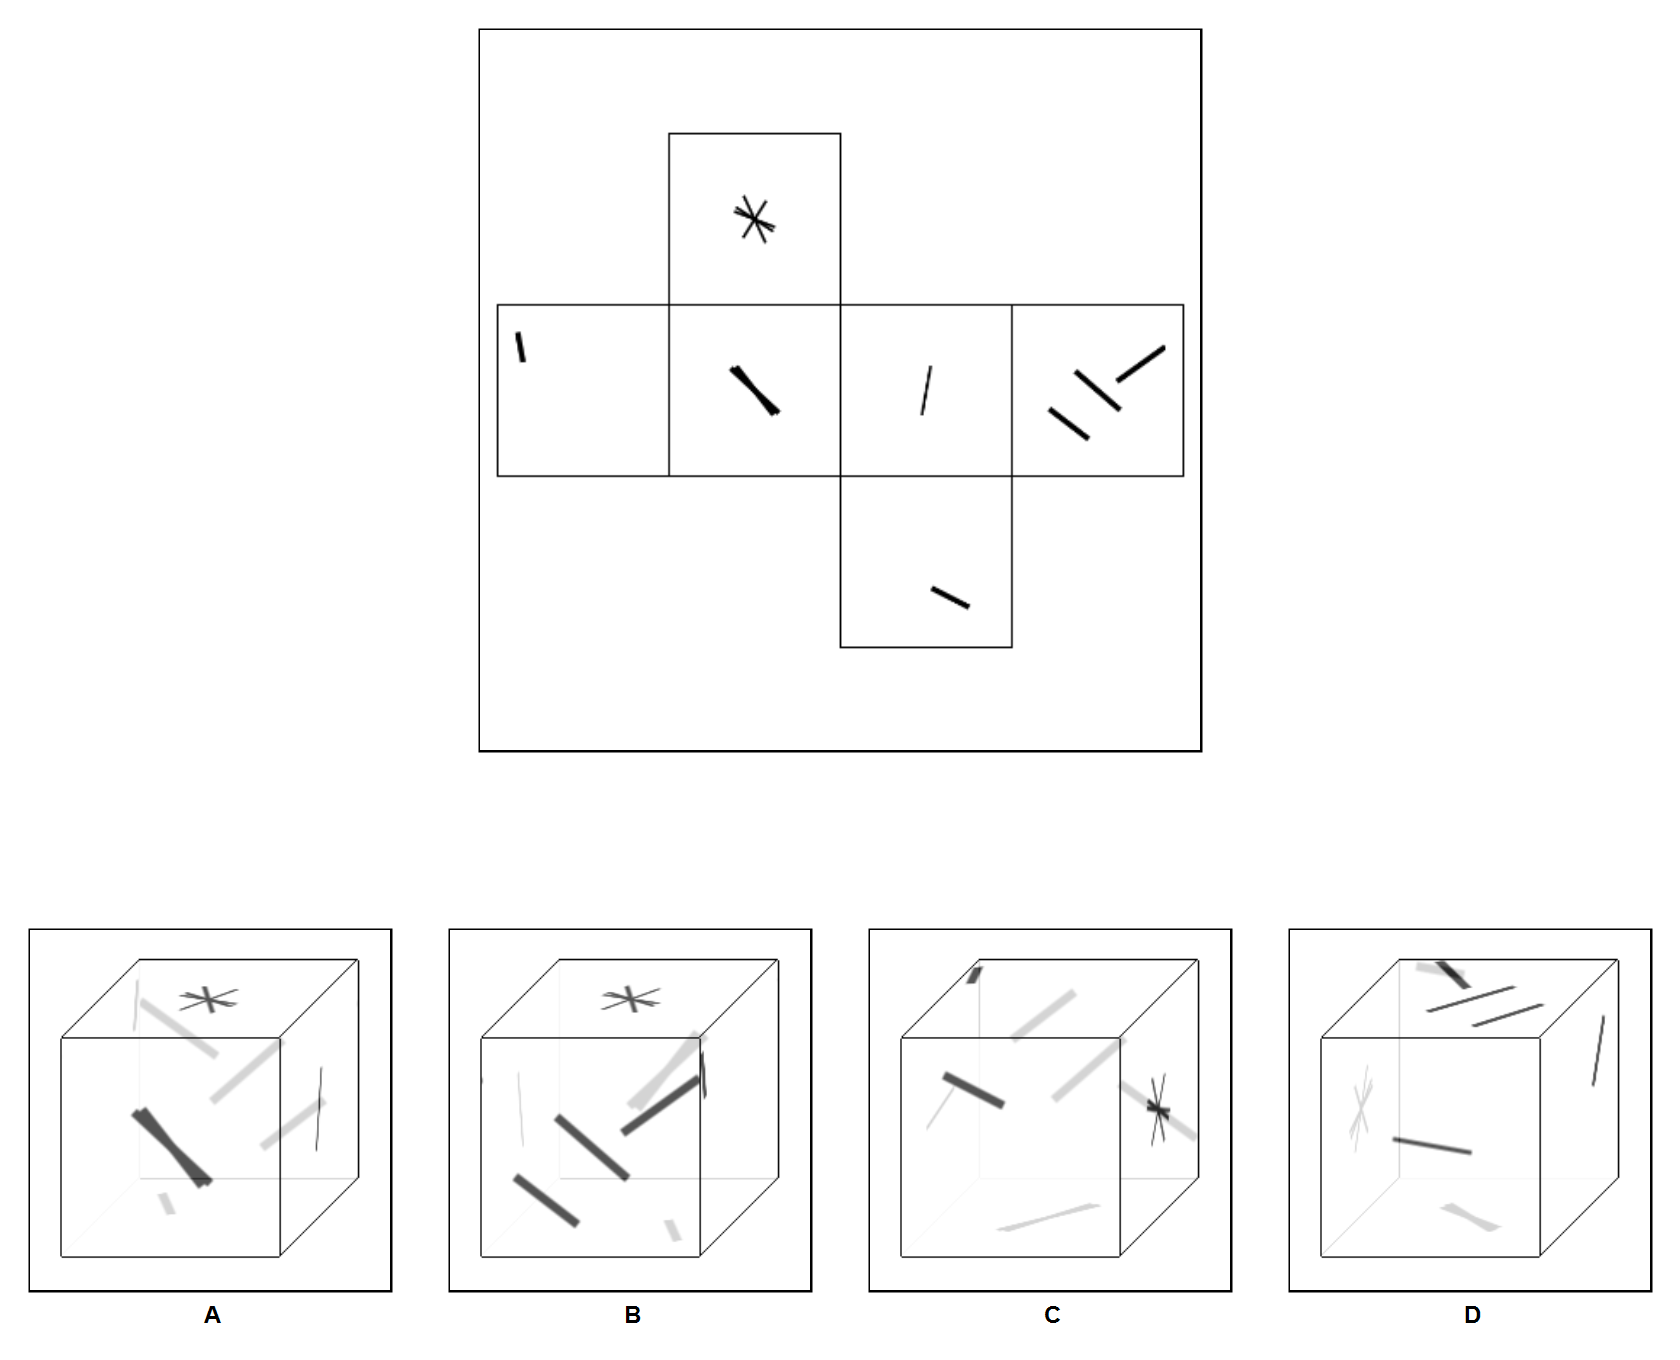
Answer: C